Question: '''
import Network.URI
import Network.HTTP
import Network.Browser
get :: URI -> IO String
get uri = do
let req = Request uri GET [] ""
resp <- browse $ do
setAllowRedirects True -- handle HTTP redirects
request req
return $ rspBody $ snd resp
main = do
case parseURI "http://cn.bing.com/search?q=hello" of
Nothing -> putStrLn "Invalid search"
Just uri -> do
body <- get uri
writeFile "output.txt" body
'''
Here is the diff between haskell output and curl output

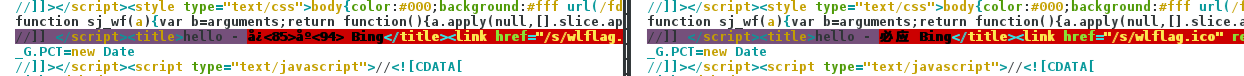
Answer: It's probably not a good idea to use 'String' as the intermediate data type here, as it will cause character conversions both when reading the HTTP response, and when writing to the file. This can cause corruption if these conversions are nor consistent, as it would appear they are here.
Since you just want to copy the bytes directly, it's better to use a 'ByteString'. I've chosen to use a lazy 'ByteString' here, so that it does not have to be loaded into memory all at once, but can be streamed lazily into the file, just like with 'String'.
'''
import Network.URI
import Network.HTTP
import Network.Browser
import qualified Data.ByteString.Lazy as L
get :: URI -> IO L.ByteString
get uri = do
let req = Request uri GET [] L.empty
resp <- browse $ do
setAllowRedirects True -- handle HTTP redirects
request req
return $ rspBody $ snd resp
main = do
case parseURI "http://cn.bing.com/search?q=hello" of
Nothing -> putStrLn "Invalid search"
Just uri -> do
body <- get uri
L.writeFile "output.txt" body
'''
Fortunately, the functions in 'Network.Browser' are overloaded so that the change to lazy bytestrings only involves changing the request body to 'L.empty', replacing 'writeFile' with 'L.writeFile', as well as changing the type signature of the function.